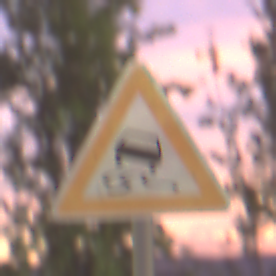
Verkehrszeichen: SchleuderOderRutschgefahr
Umgebung: Outdoor, Urban
Tageszeit: SunriseSunset
Wetter: PartlyCloudy
Licht: Artificial
Jahreszeit: NotSpecified
Kontrast: HighContrast